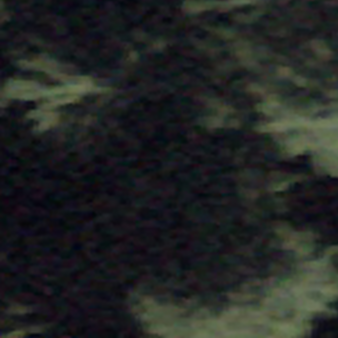
Label: other